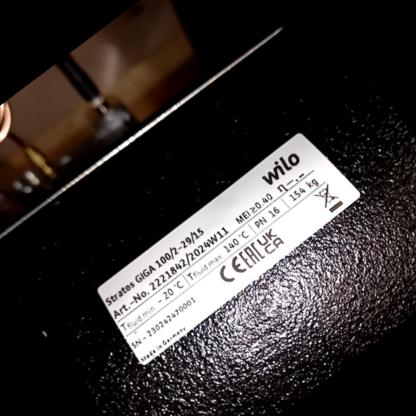
Klasa: tabliczka-znamionowa